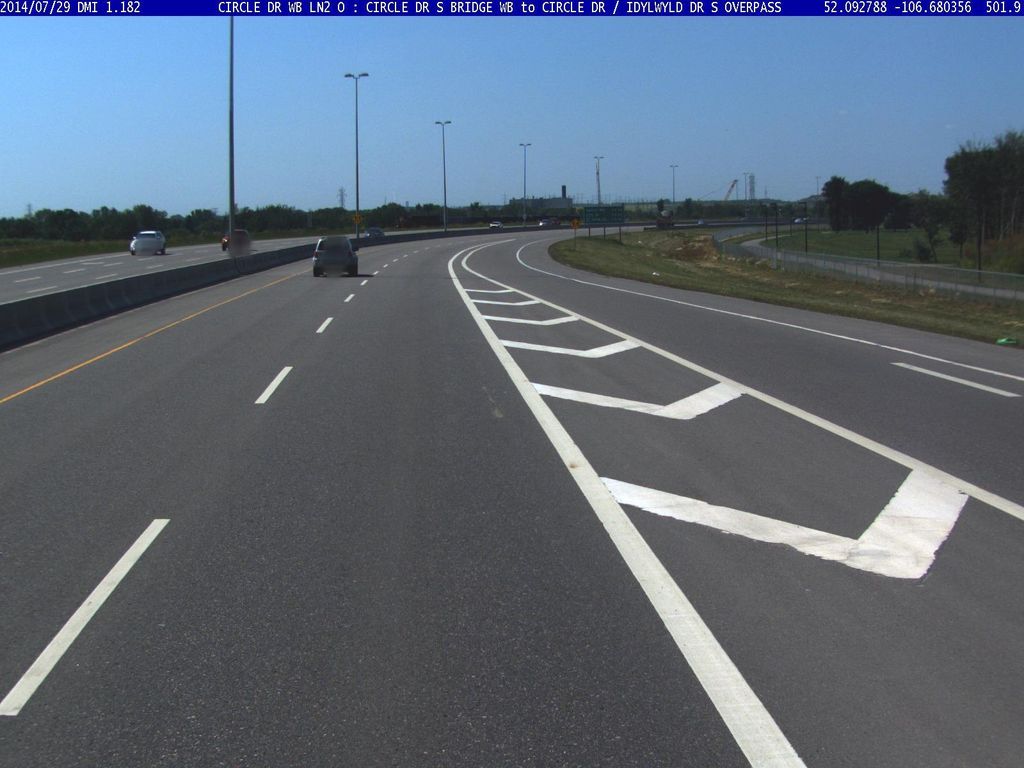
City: saskatoon